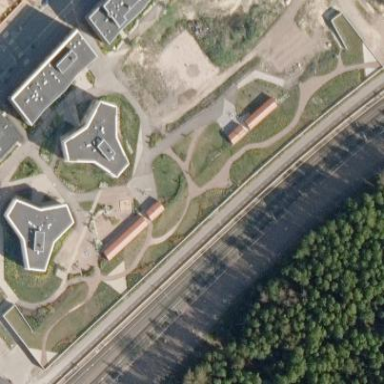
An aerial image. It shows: Multi-storey parking building.